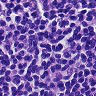
Metastatic tissue present: no